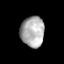
Tissue: prostate
Cell type: T cells
Senescence score: 0.2934
Nuclear area (px): 712
Mean DAPI intensity: 172.916